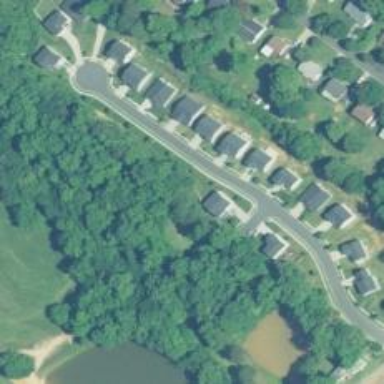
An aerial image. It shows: Residential area consisting of single-family homes.